Question: How can i design following kind of structure with HTML/CSS ?

Please provide Any reference sites links if you have
EDIT:
Sorry if you are not getting my question, its just that i don't know much about designing so
What i am trying to build is Tree structure but i don't know what HTML tags i should use and how will i draw these lines so just need your help for this. if you have any idea how accomplish this than please share.
Thank you.
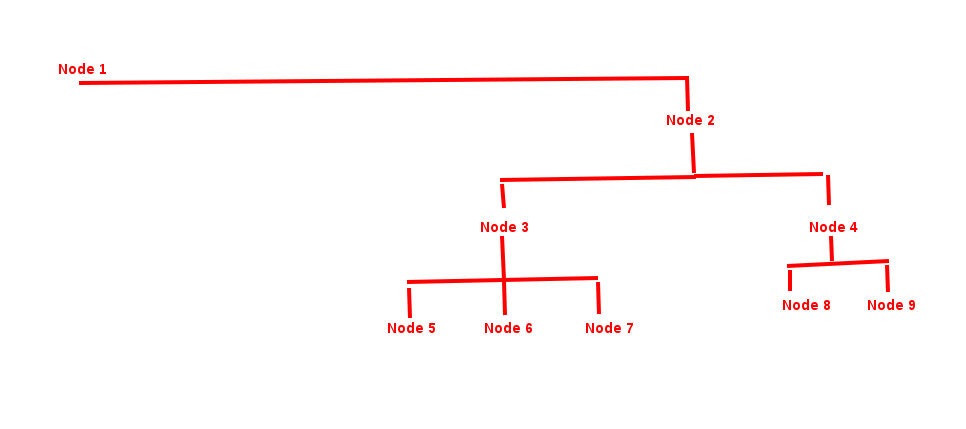
Answer: <URL>
This is a beautiful jQuery plugin which does exactly what you want.
Code Sample:
Let's say that this is your 'unordered list'.
'''
<ul id="org">
<li>
Food
<ul>
<li id="beer">Beer</li>
<li>Vegetables
<ul>
<li>Pumpkin</li>
</ul>
</li>
<li>Bread</li>
<li class="collapsed">Chocolate
<ul>
<li>Topdeck</li>
<li>Reese's Cups</li>
</ul>
</li>
</ul>
</li>
'''
Add a dummy 'div' like this
'''
<div id="chart" class="orgChart"></div>
'''
Now,you could simply use
'''
jQuery(document).ready(function() {
$("#org").jOrgChart({
chartElement : '#chart',
dragAndDrop : true
});
});
'''
To render your 'unordered list' into a directory tree/organisational chart structure.